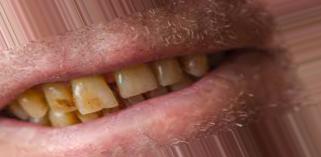
Condition: Tooth Discoloration